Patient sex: M
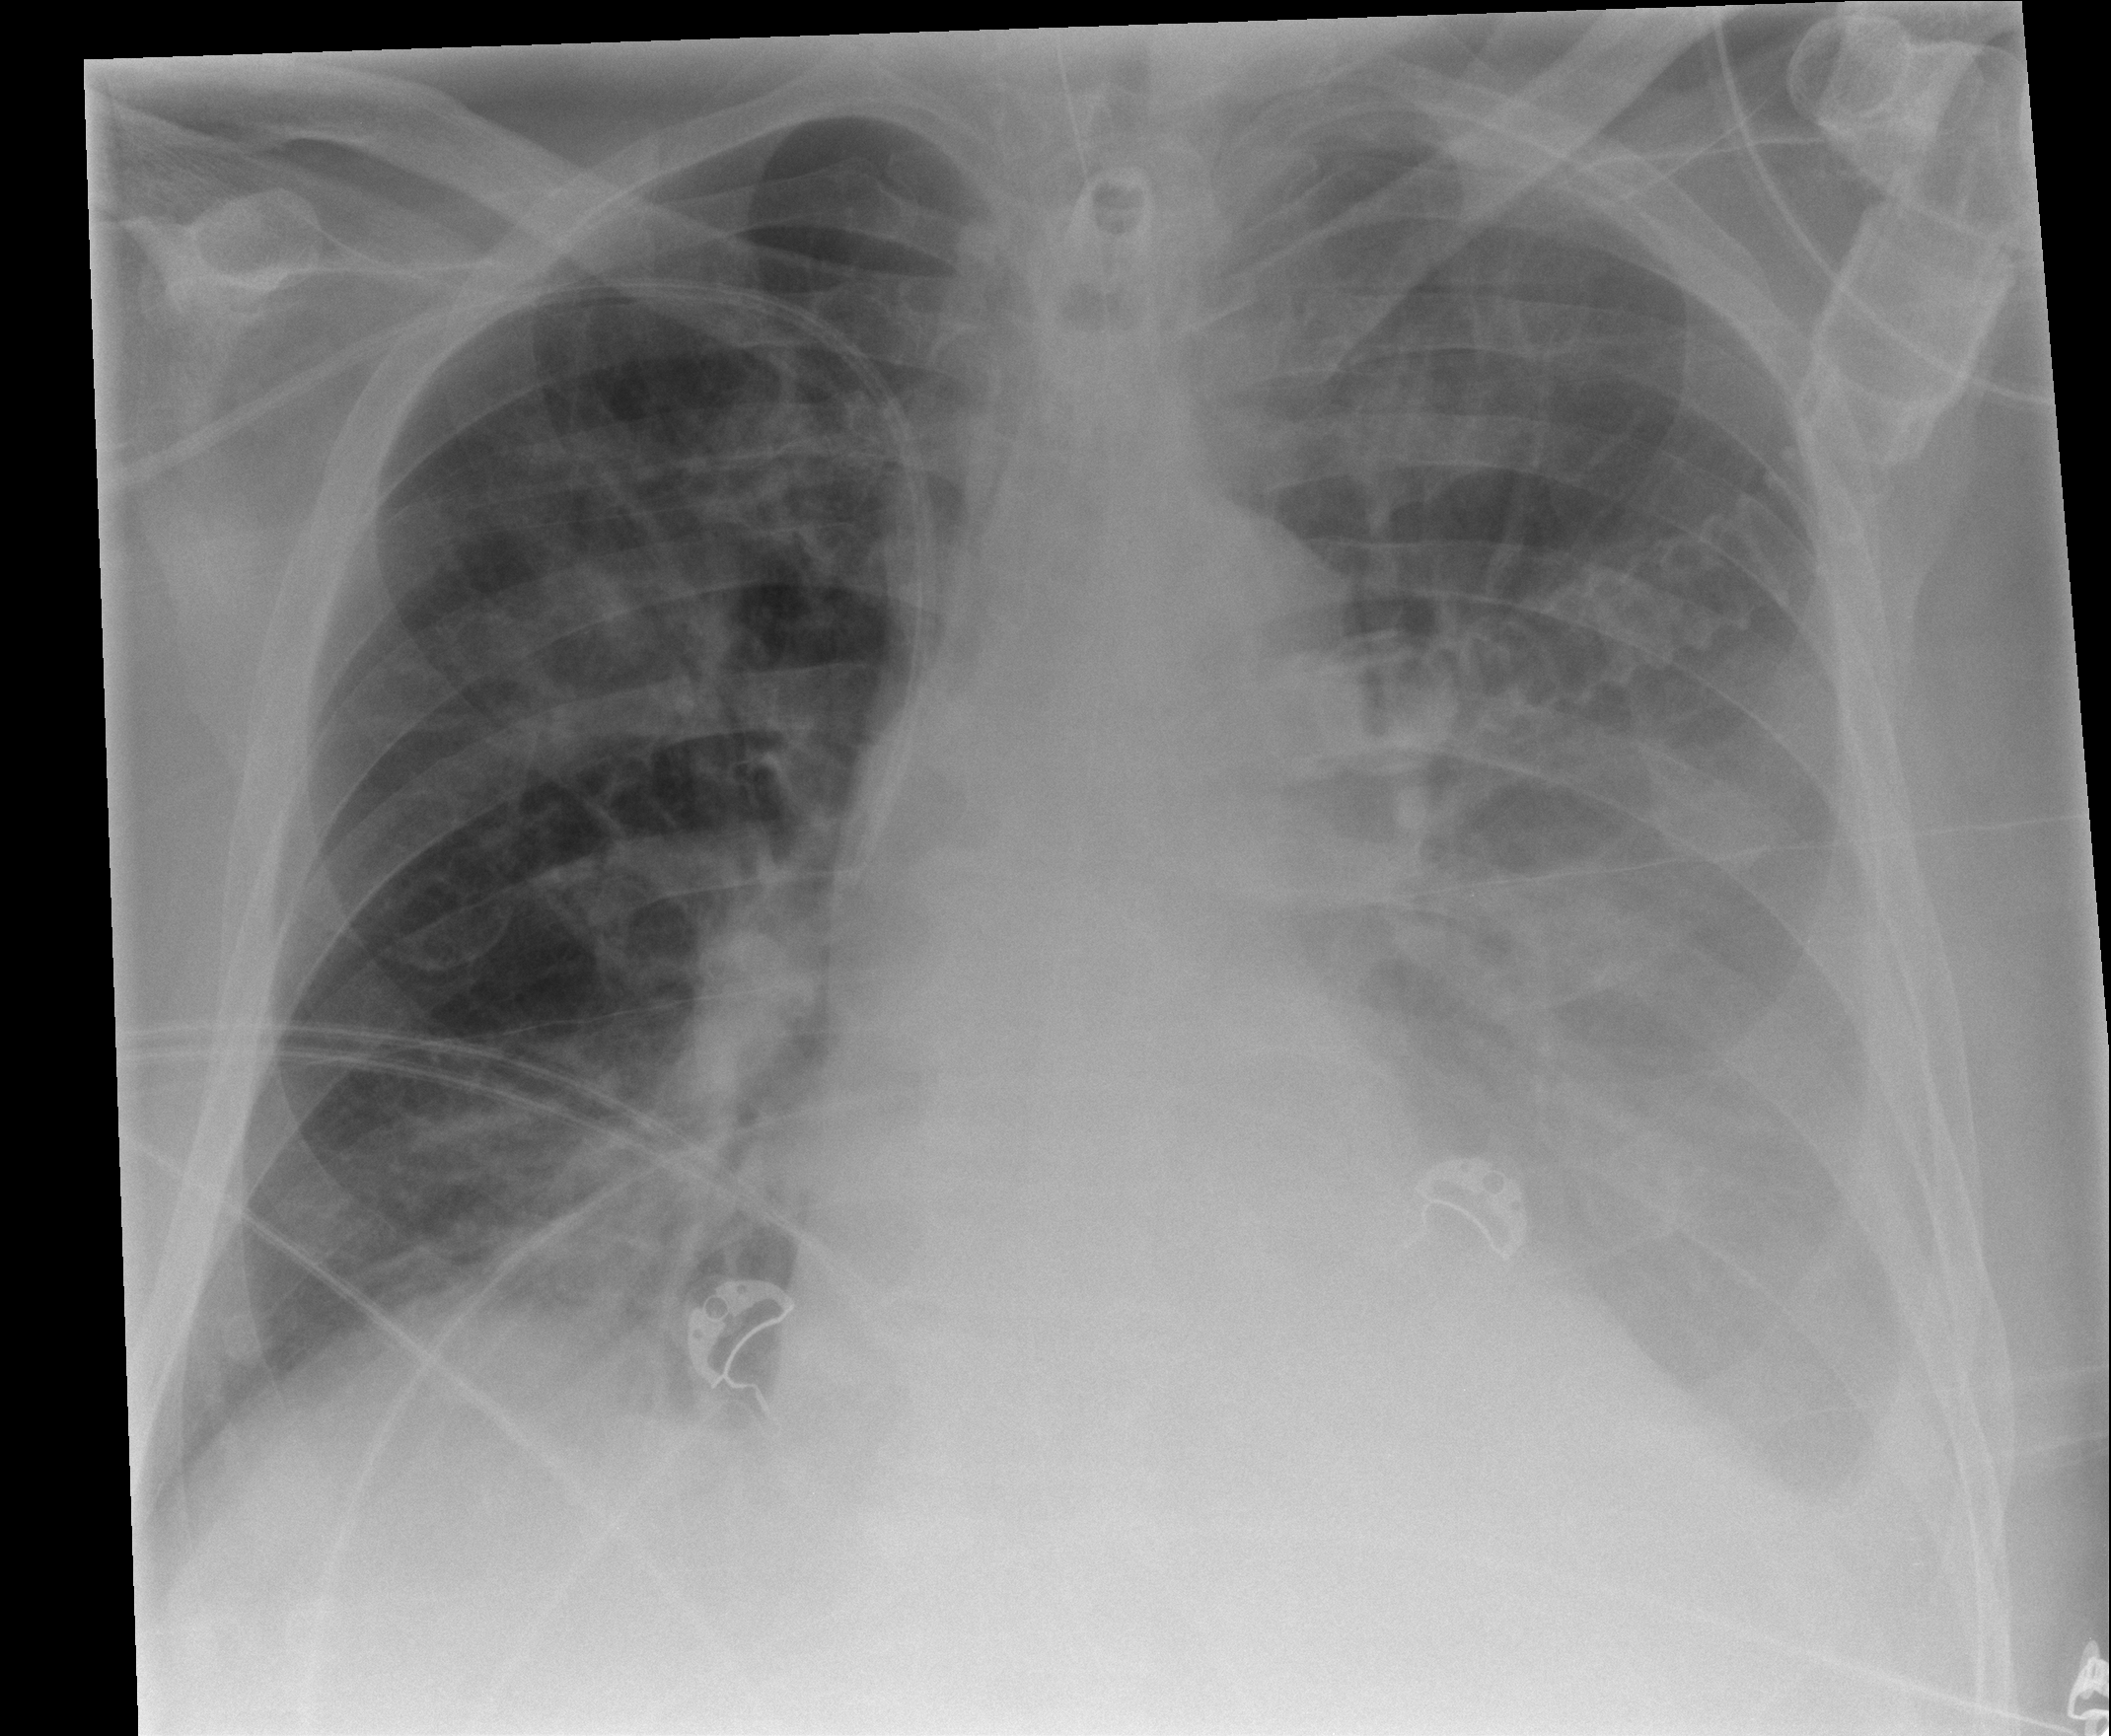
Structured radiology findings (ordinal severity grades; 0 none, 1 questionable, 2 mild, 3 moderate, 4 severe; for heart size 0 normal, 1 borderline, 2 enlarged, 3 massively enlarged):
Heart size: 2
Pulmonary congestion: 2
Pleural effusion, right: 1
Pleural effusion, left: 3
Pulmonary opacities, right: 2
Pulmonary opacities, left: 2
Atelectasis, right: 2
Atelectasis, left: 3